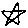
Label: star